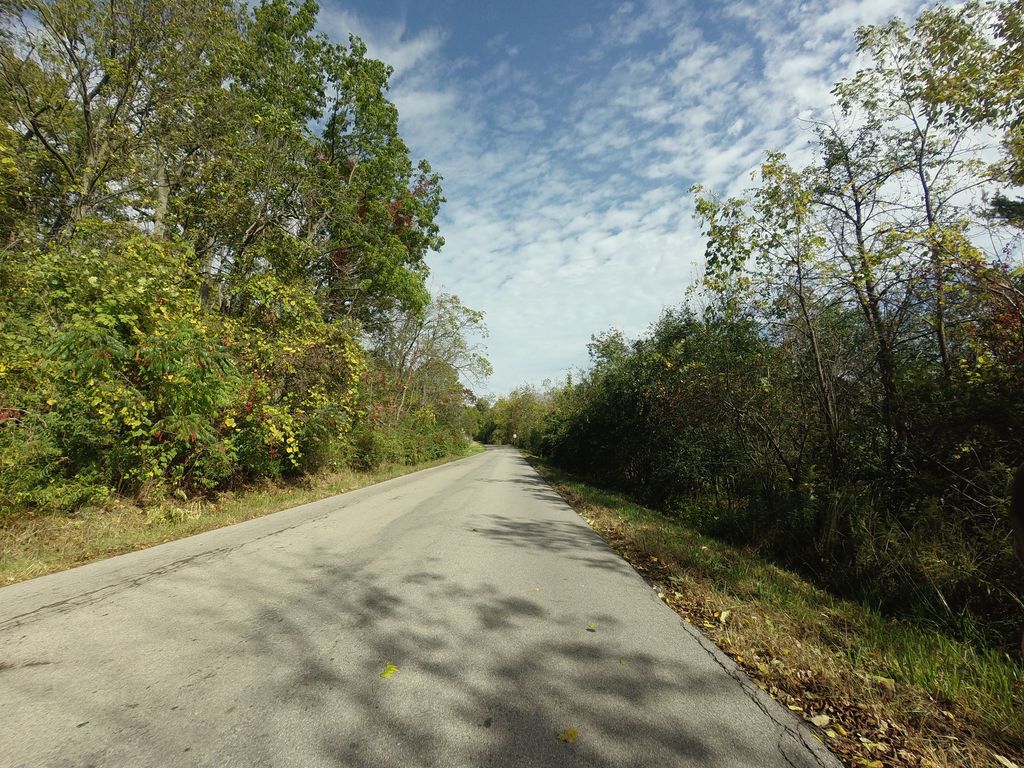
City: hamilton